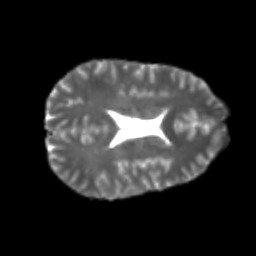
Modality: T2w
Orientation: axial
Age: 23
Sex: male
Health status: healthy
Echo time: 0.074 s